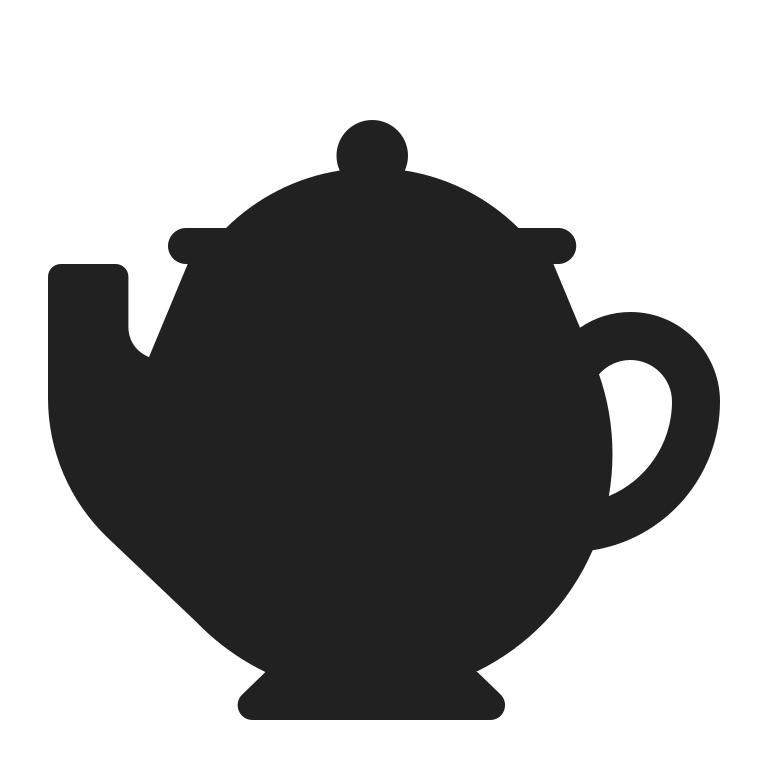
teapot high contrast